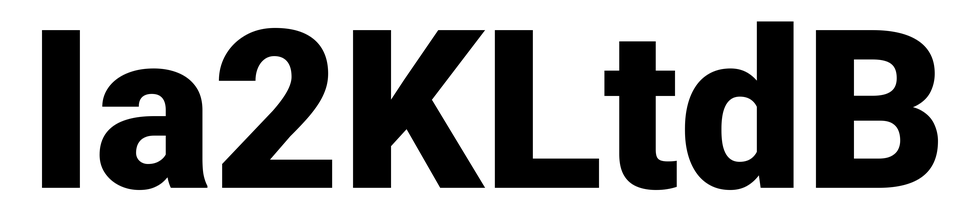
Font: Roboto_Black